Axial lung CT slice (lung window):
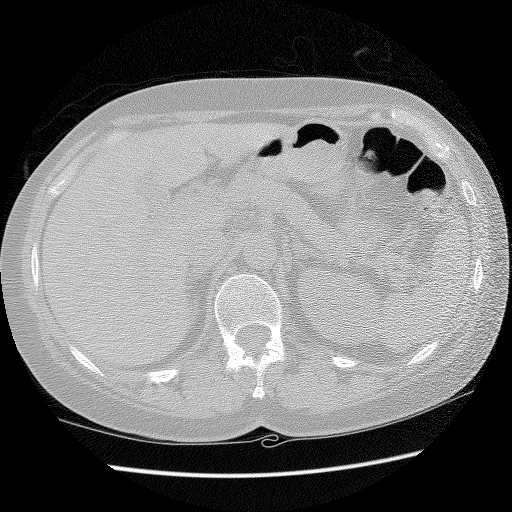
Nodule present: no